Question: I want to use a unicode symbol and I want to make really large. But when I do this it takes a lot of margins and padding that I'm not able to control. Even when I set the margins and padding to zero that doesn't fix the problem. So what should I do? The behavior with normal text is normal except for tiny unicode symbols.

Here is a symbol that has a 180pt size and I highlighted it so you can see the amount of space around it!
Edit:
I tried with a normal character 'a' but it took the same margins/padding!
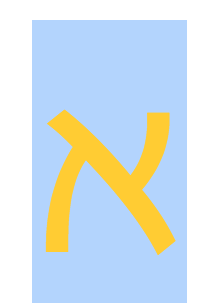
Answer: This kind of spacing is embedded within the font glyph itself, and cannot really be overcome with CSS except by line height properties.
If you want a vectorised glyph, I would use an SVG element instead.